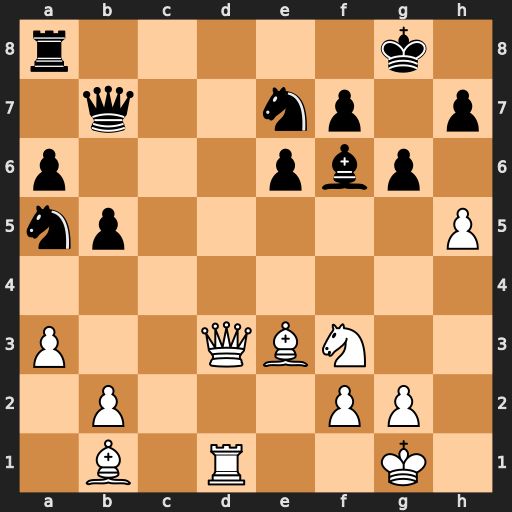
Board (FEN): r5k1/1q2np1p/p3pbp1/np5P/8/P2QBN2/1P3PP1/1B1R2K1
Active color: w
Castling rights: -
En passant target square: -
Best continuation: Qd8+ Rxd8 Rxd8+ Kg7 h6#